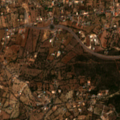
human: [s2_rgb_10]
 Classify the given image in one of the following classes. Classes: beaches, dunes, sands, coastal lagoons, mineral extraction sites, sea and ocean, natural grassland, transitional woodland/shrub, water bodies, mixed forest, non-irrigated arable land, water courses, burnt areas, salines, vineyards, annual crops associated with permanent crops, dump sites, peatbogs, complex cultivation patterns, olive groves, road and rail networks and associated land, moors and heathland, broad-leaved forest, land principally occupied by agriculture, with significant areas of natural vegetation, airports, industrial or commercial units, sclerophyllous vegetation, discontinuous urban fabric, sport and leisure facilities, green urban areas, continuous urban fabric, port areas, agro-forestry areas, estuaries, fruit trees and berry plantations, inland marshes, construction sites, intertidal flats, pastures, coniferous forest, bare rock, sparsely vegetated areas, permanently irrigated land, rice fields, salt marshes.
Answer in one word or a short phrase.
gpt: discontinuous urban fabric, olive groves, annual crops associated with permanent crops, sclerophyllous vegetation